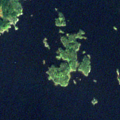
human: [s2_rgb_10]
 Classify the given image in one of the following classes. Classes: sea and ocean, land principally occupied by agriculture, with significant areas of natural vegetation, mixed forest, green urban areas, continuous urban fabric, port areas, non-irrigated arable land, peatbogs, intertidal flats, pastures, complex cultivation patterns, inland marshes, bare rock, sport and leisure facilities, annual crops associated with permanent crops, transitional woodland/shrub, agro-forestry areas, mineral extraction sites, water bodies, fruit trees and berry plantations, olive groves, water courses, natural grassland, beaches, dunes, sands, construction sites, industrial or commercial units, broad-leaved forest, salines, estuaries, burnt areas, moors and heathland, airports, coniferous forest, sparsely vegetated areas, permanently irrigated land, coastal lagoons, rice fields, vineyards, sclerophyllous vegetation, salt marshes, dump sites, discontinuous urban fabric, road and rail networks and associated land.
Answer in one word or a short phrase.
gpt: coniferous forest, mixed forest, water bodies